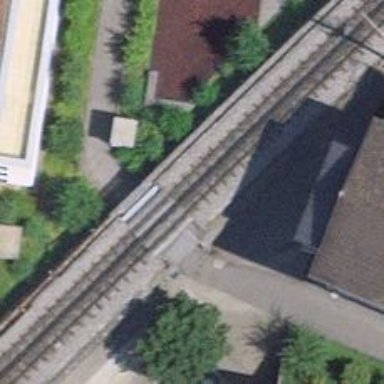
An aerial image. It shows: Single-track railway bridge with electrified contact line.